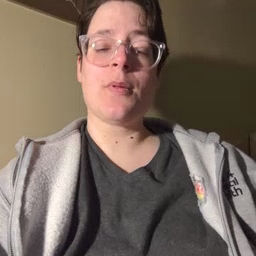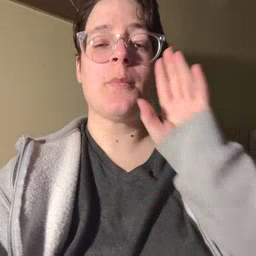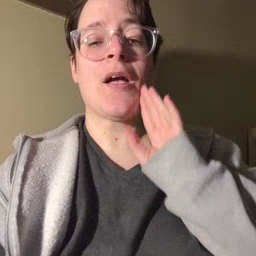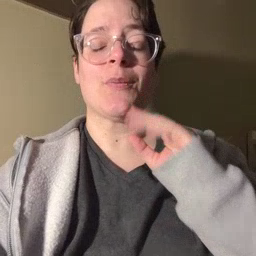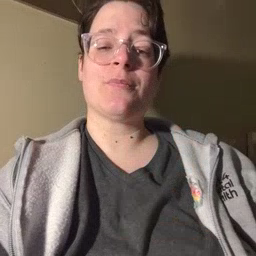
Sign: brown